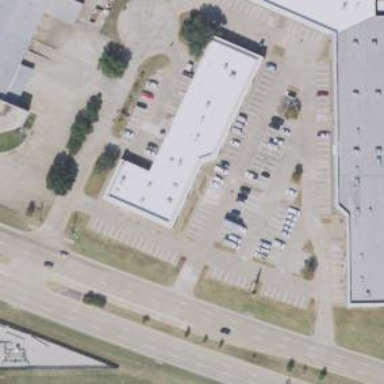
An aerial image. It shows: Commercial area.